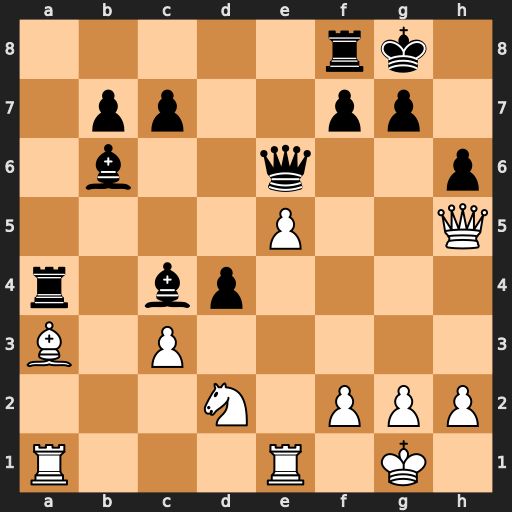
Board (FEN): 5rk1/1pp2pp1/1b2q2p/4P2Q/r1bp4/B1P5/3N1PPP/R3R1K1
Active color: w
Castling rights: -
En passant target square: -
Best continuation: Bxf8 Rxa1 Rxa1